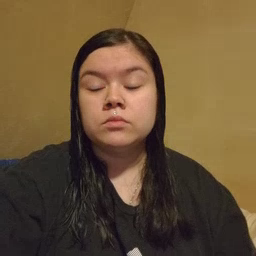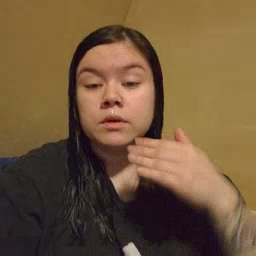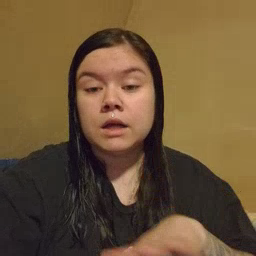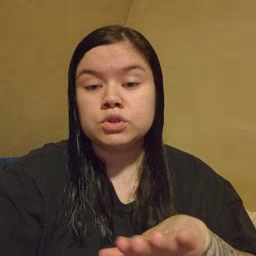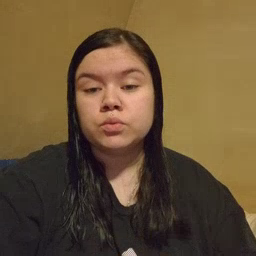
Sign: into